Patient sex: F
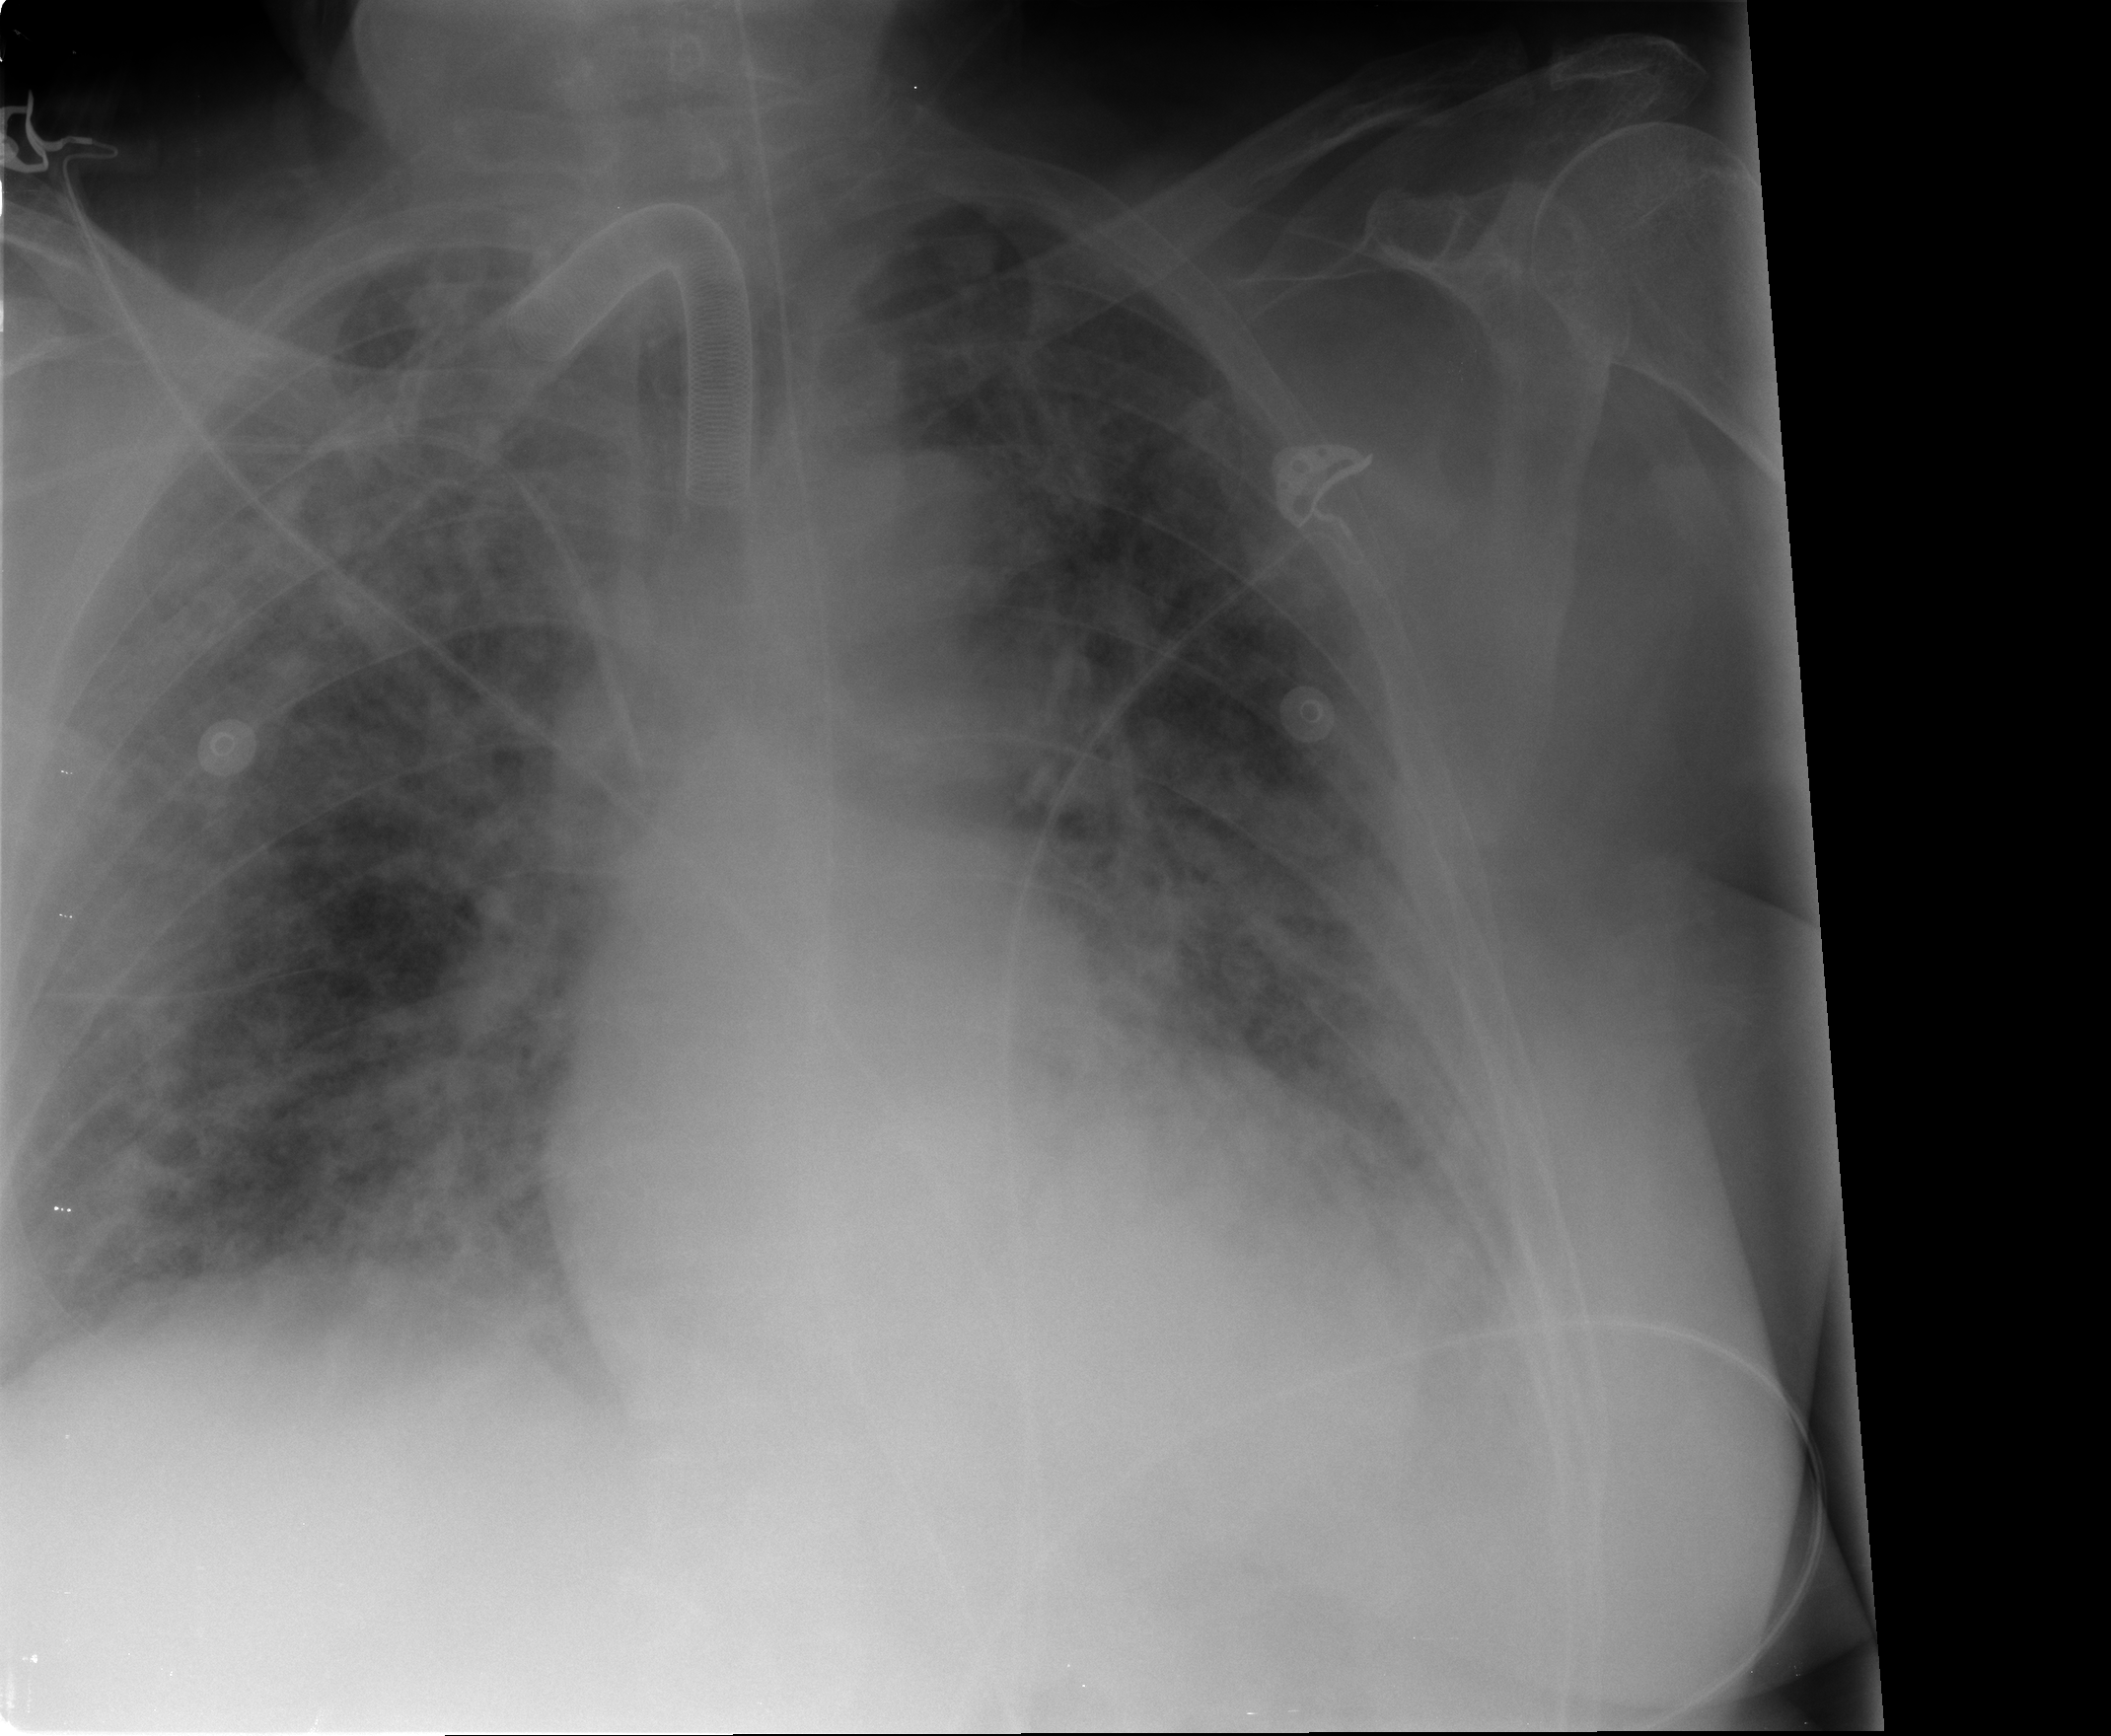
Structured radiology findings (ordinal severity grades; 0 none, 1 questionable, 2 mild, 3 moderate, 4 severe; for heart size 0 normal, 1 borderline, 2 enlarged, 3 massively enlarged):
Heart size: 2
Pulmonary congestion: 2
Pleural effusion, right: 0
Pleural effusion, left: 2
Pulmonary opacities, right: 3
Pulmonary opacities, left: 3
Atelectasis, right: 2
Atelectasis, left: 2